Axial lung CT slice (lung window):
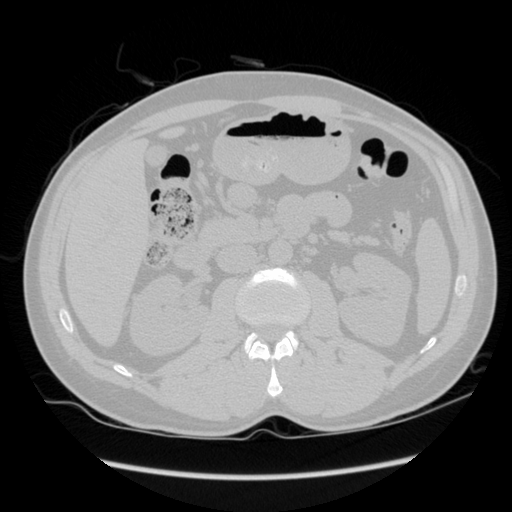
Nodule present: no